Давление насыщенных паров над поверхностью смеси двух идеально смешиваемых жидкостей ($A$) и ($B$) подчиняется закону Рауля: $$ P_A=p_A x_A\\ P_B=p_B x_B, $$ где $p_A$, $p_B$ — давления насыщенных паров чистых жидкостей $A$ и $B$, $x_A$ и $x_B$ — молярные доли компонент жидкости в смеси ($x_A+x_B=1$).
Дано $p_A$, $p_B$, $x_A$ , $x_B$. Найти молярные доли компонент смеси в газообразной фракции ($y_A$ и $y_B$). Давление насыщенного пара над поверхностью чистой жидкости зависит от температуры. Эту зависимость можно восстановить, рассматривая цикл Карно, где в качестве рабочего тела используется двухфазная система «жидкость-пар».
Пусть для жидкости известны молярная теплота парообразования $\lambda$ и температура кипения жидкости $t$ при атмосферном давлении $P_0$. Найдите зависимость давления насыщенного пара чистой жидкости от температуры $P(T)$.
Выразите $p_A/p_B$ при температуре $T$ через температуры кипения чистых жидкостей $t_A$ и $t_B$ (при атмосферном давлении), их молярные теплоты парообразования $\lambda_A$ и $\lambda_B$.
Считая $\lambda_A=\lambda_B=\lambda$, найдите температуру кипения двухкомпонентной смеси: $T(\lambda,t_A,t_B,x_B)$.
Считая температуру двухкомпонентной системы $T$ постоянной, изобразите на графиках зависимости $P(x_B) , P(y_B)$ и $y_B(x_B)$.  В двухкомпонентной системе двух жидкостей с $p_B=2 p_A$, в начальный момент $x_B=0.01$. Пар над жидкостью собирают и изотермически конденсируют.
Какая $x_B$ будет достигнута после первой конденсации ($N=1$)? После первой конденсации объем сосуда изотермически немного увеличивают, чтобы в небольшом объеме снова возник насыщенный пар, этот пар собирают и процедура повторяется $N$ раз.
Какая $x_B$ будет достигнута после того как процедура повторится $N=10$ раз, $N= 10^6$?  В двухкомпонентной системе двух жидкостей с $p_B=2 p_A$, в начальный момент $x_B=0.5$. В начальный момент объем сосуда лишь немного превышает объем жидкости, далее пар над поверхностью жидкости медленно откачивают, а объем сосуда уменьшают так, чтобы объем пара всегда был много меньше объема жидкости. В течение всего процесса температура $T$ остается постоянной. Молярные плотности смешиваемых жидкостей считать равными. Спустя продолжительное время молярная доля жидкости $B$ в смеси достигла $x_B=1/3$.
Найдите, во сколько раз к этому моменту уменьшилось общее количество жидкости?
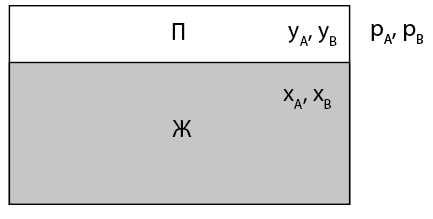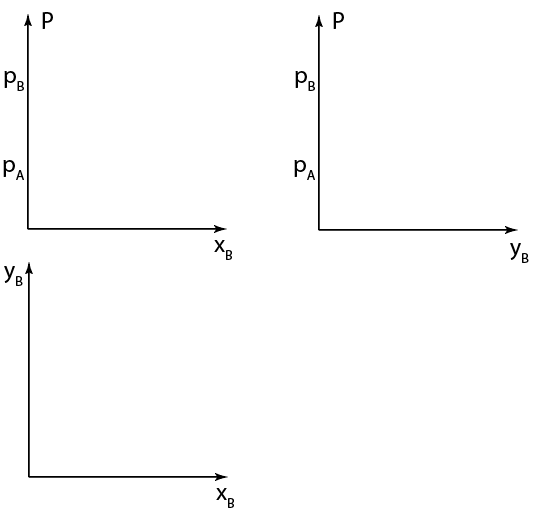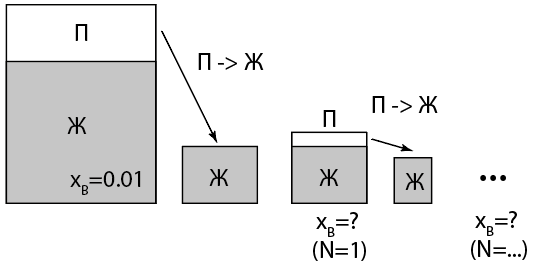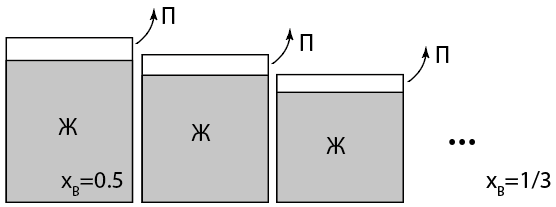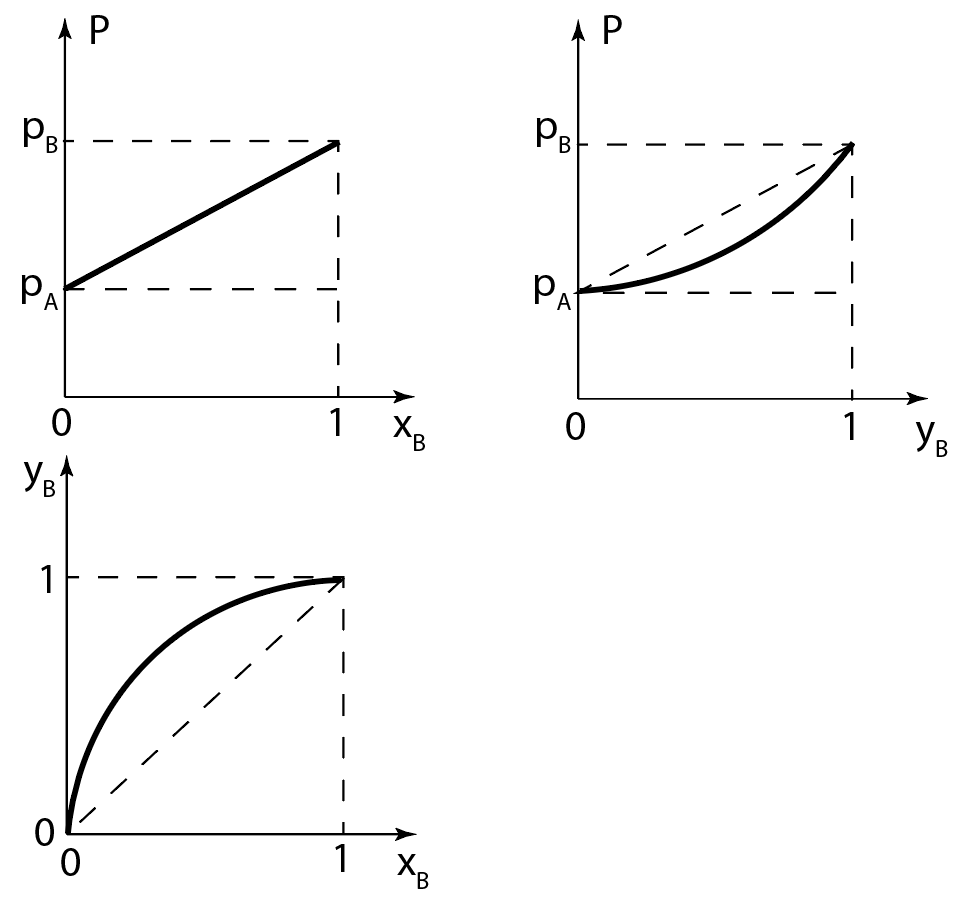
Дано $p_A$, $p_B$, $x_A$ , $x_B$. Найти молярные доли компонент смеси в газообразной фракции ($y_A$ и $y_B$).
Решение: По закону Рауля: $$ P_A = p_A x_A \\ P_B = p_B x_B $$ По закону Дальтона: $$ \frac{y_A}{y_B } = \frac{P_A}{P_B} $$ Следовательно, $$ \frac{y_A}{y_B } = \frac{ p_A x_A }{ p_B x_B} $$

Пусть для жидкости известны молярная теплота парообразования $\lambda$ и температура кипения жидкости $t$ при атмосферном давлении $P_0$. Найдите зависимость давления насыщенного пара чистой жидкости от температуры $P(T)$.
Решение: Уравнение Клапейрона-Клаузиуса (в случае идеального газа): $$ \frac{dP }{ dT} = \frac{\lambda }{ {T \Delta v}} = \frac{\lambda P }{ RT^2} $$ После интегрирования, получим: $$ P(T) = P_0 e^{\frac{\lambda }{ R} (\frac{1 }{ t}-\frac{1 }{ T})} $$

Выразите $p_A/p_B$ при температуре $T$ через температуры кипения чистых жидкостей $t_A$ и $t_B$ (при атмосферном давлении), их молярные теплоты парообразования $\lambda_A$ и $\lambda_B$.
Решение: $$ p_A(T) = P_0 e^{\frac{\lambda_A }{ R} (\frac{1 }{ t_A}-\frac{1 }{ T})} \\ p_B(T) = P_0 e^{\frac{\lambda_B }{ R} (\frac{1 }{ t_B}-\frac{1 }{ T})} $$ $$ \frac{p_A }{ p_B} (T) = e^{\frac{\lambda_A }{ R} (\frac{1 }{ t_A}-\frac{1 }{ T}) - \frac{\lambda_B }{ R} (\frac{1 }{ t_B}-\frac{1 }{ T})} $$

Считая $\lambda_A=\lambda_B=\lambda$, найдите температуру кипения двухкомпонентной смеси: $T(\lambda,t_A,t_B,x_B)$.
Решение: При температуре кипения смеси $$ P = p_A x_A + p_B x_B = P_0 $$ $$ P_0 = P_0 e^{\frac{\lambda_A }{ R} (\frac{1 }{ t_A}-\frac{1 }{ T})} x_A + P_0 e^{\frac{\lambda_B }{ R} (\frac{1 }{ t_B}-\frac{1 }{ T})} x_B \\ 1= e^{\frac{\lambda_A }{ R} (\frac{1 }{ t_A}-\frac{1 }{ T})} (1-x_B) + e^{\frac{\lambda_B }{ R} (\frac{1 }{ t_B}-\frac{1 }{ T})} x_B $$ $$ T = \frac{\lambda }{ R} \ln^{-1} ({x_B e^\frac{\lambda }{ {Rt_B}}+(1-x_B)e^\frac{\lambda }{ {Rt_A}}}) $$

Считая температуру двухкомпонентной системы $T$ постоянной, изобразите на графиках зависимости $P(x_B) , P(y_B)$  и $y_B(x_B)$.
Решение: По закону Рауля $P(x_B)$ линейно. В граничных точках $ x_B=0 , y_B=0 , P = p_A$ или $ x_B=1 , y_B=1 , P = p_B$ . При $ p_B > p_A $ : $\\$ $ y_B > x_B $.

Какая $x_B$ будет достигнута после первой конденсации ($N=1$)?
Решение: $$ x_B (N+1) = y_B(N) \\ \frac{{1-y_B(N)} }{ y_B(N)} =\frac{p_A }{ p_B} \frac{{1-x_B(N)} }{ x_B(N)} $$ $$ x_B(1) \approx 0.02 $$

Какая $x_B$ будет достигнута после того как процедура повторится $N=10$ раз, $N= 10^6$?
Решение: $$ \frac{{1-x_B(N)} }{r x_B(N)} = {(\frac{p_A}{p_B})}^N \frac{{1-x_B(0)}}{x_B(0)} $$ $$ x_B(10) \approx 0.91 \\ x_B(10^6) \approx 1.00 $$

Найдите, во сколько раз к этому моменту уменьшилось общее количество жидкости?
Решение: Рассмотрим уменьшение количества веществ A и B при удалении объема пара $\Delta v$: $$ dA = - \Delta v \frac{P_A}{{RT}} = - \Delta v \frac{{p_A x_A} }{ {RT}} \\ dB = - \Delta v \frac{P_B }{{RT}} = - \Delta v \frac{{p_B x_B} }{ {RT}} \\ A = x_A n_L V \\ B = x_B n_L V $$ $n_L$ - молярная плотность жидкости. Избавляемся от $\Delta v$: $$ \frac{dA }{ dB} = \frac{{p_A x_A} }{ {p_B x_B}} $$ Подставляем $$ dA = dx_A n_L V + x_A n_L dV \\ dB = dx_B n_L V + x_B n_L dV $$. После упрощения: $$ \frac{dV }{ V} = \frac{dx_B }{ x_B} + \frac{{2 dx_B} }{ {1-x_B}} $$ Интегрируем: $$ \ln(V/V_0) = \ln(\frac{x_B }{ x_B(0)}) -2 \ln(\frac{{1-x_B}}{ {1-x_B(0)}}) $$ $$ V \approx 0.38 V_0 $$
Темы:
T, Термодинамика, 2021, Сборы XY, Y, Фазовые переходы, Уравнение Клапейрона-Клаузиуса